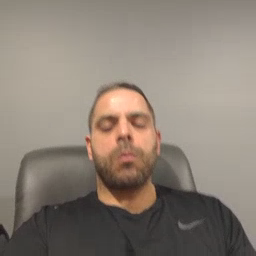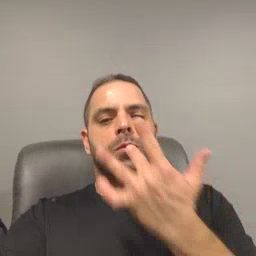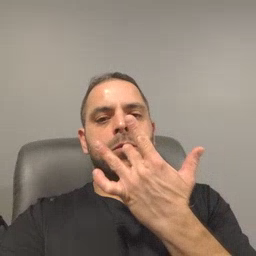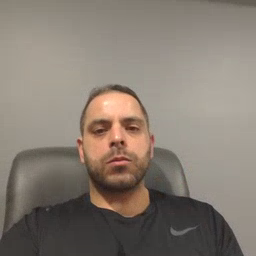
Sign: taste